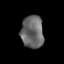
Tissue: prostate
Cell type: Myeloid cells
Senescence score: 0.1057
Nuclear area (px): 712
Mean DAPI intensity: 105.077